Current action and preconditions to check: trajectory_clear

Your task: For each precondition in the list above, predict whether it will hold at this action.

Consider the current scene as observed from the mobile robot's camera, and analyze the predicted future states of all dynamic agents (e.g., people, animals, vehicles, or any moving entities) within the NEXT SECOND.

IMPORTANT: Only answer "very likely" if you are absolutely certain—based on strong, clear evidence—that a dynamic agent will violate the precondition in the predicted future state. Do NOT answer "very likely" for unlikely, ambiguous, or low-probability risks.

Ask yourself for each precondition: Is there a high probability, with clear and convincing evidence, that the predicted future states of any dynamic agent will interfere with the predicted future state of the currently executing action within the NEXT SECOND, causing that precondition to fail?

Assess the risk level based on these predictions. Use "likely" or "very likely" if motions create a clear risk of interference.

Use "neutral" or "improbable" if agents are nearby but their predicted paths are clearly diverging or non-conflicting.

Failure Risk Categories: "very improbable", "improbable", "neutral", "likely", "very likely"

Answer Format: Output ONLY the probability_of_failure value from these categories: "very improbable", "improbable", "neutral", "likely", "very likely"

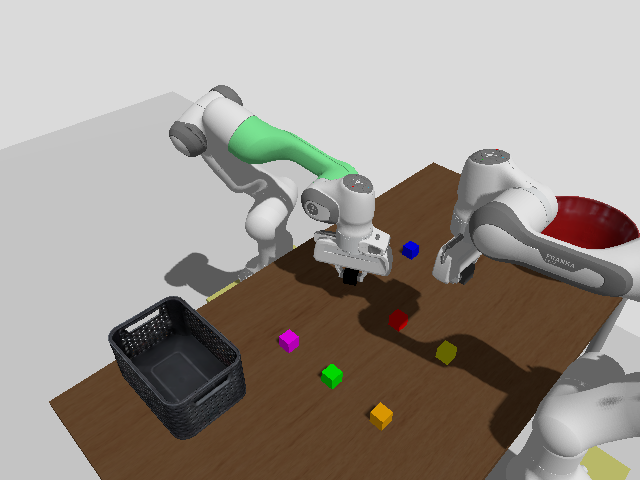

Answer: very improbable